Aerial crown-view tile of a tropical tree (Barro Colorado Island, Panama), acquired 20250616:
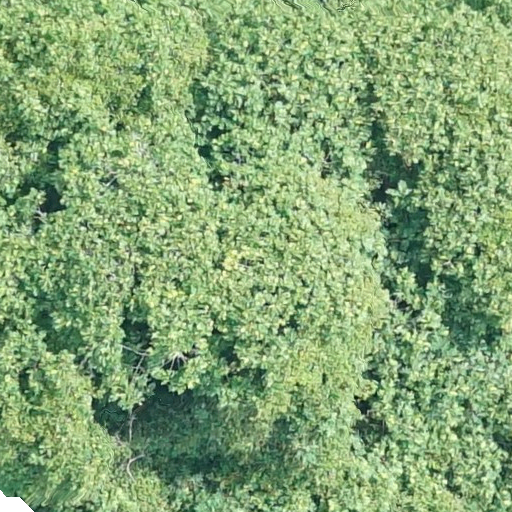
Species: Dipteryx oleifera
GBIF accepted scientific name: Dipteryx oleifera
Crown area: 588.591 m²